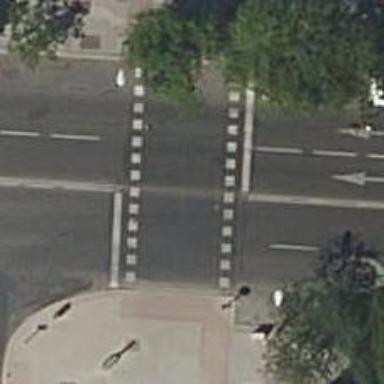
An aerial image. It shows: Crossing on the footway with traffic signals.